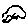
Label: car